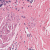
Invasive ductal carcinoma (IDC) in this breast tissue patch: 0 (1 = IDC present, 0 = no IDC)